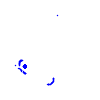
Particle: kaon